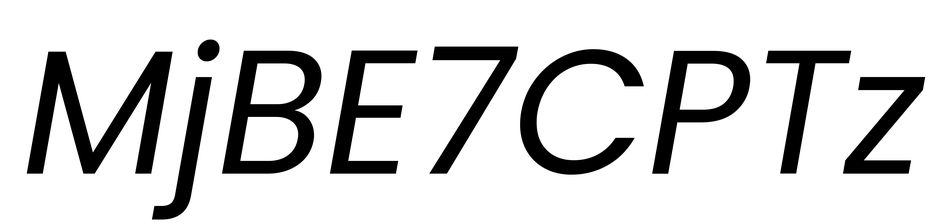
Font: Poppins-Italic